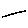
Label: line